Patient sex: M
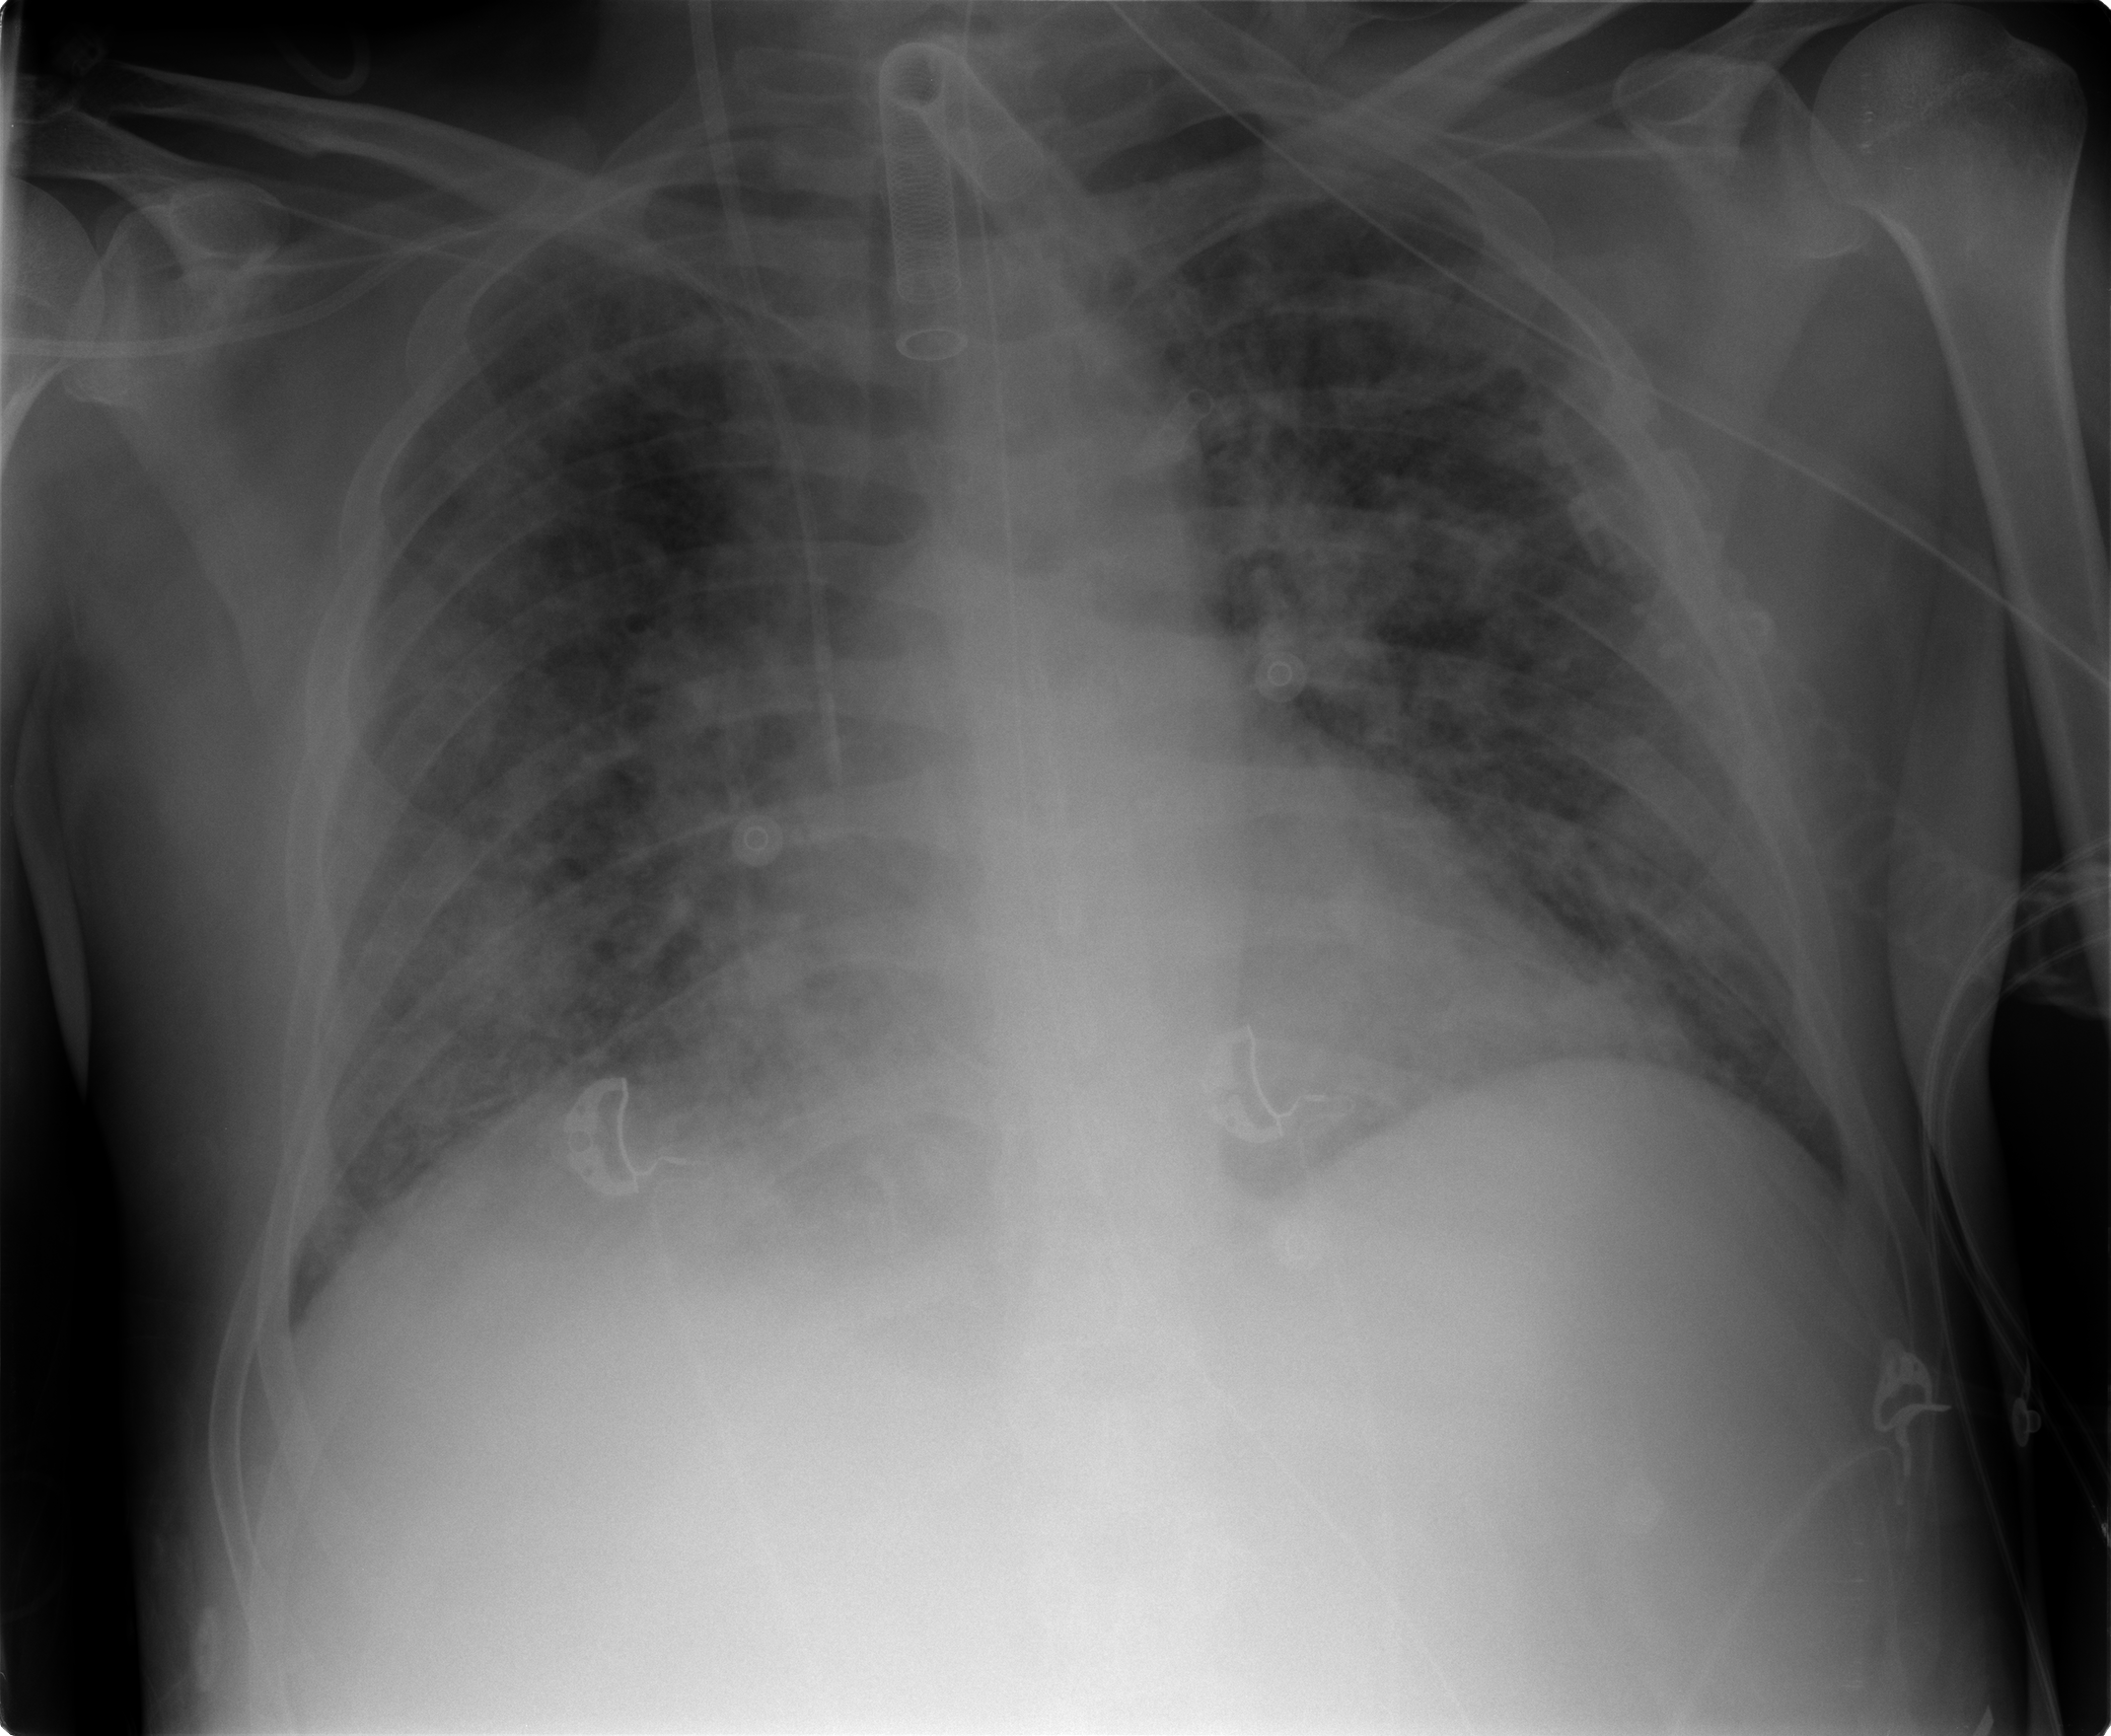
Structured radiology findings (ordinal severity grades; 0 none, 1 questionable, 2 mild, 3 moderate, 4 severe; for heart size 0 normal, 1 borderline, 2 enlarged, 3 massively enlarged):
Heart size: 1
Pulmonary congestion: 3
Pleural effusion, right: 0
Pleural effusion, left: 0
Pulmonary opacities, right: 3
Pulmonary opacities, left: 3
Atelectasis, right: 2
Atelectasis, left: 2